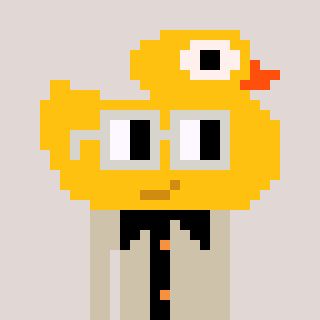
a pixel art character with square light gray glasses, a ducky-shaped head and a bege-colored body on a warm background